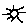
Label: sun